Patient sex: M
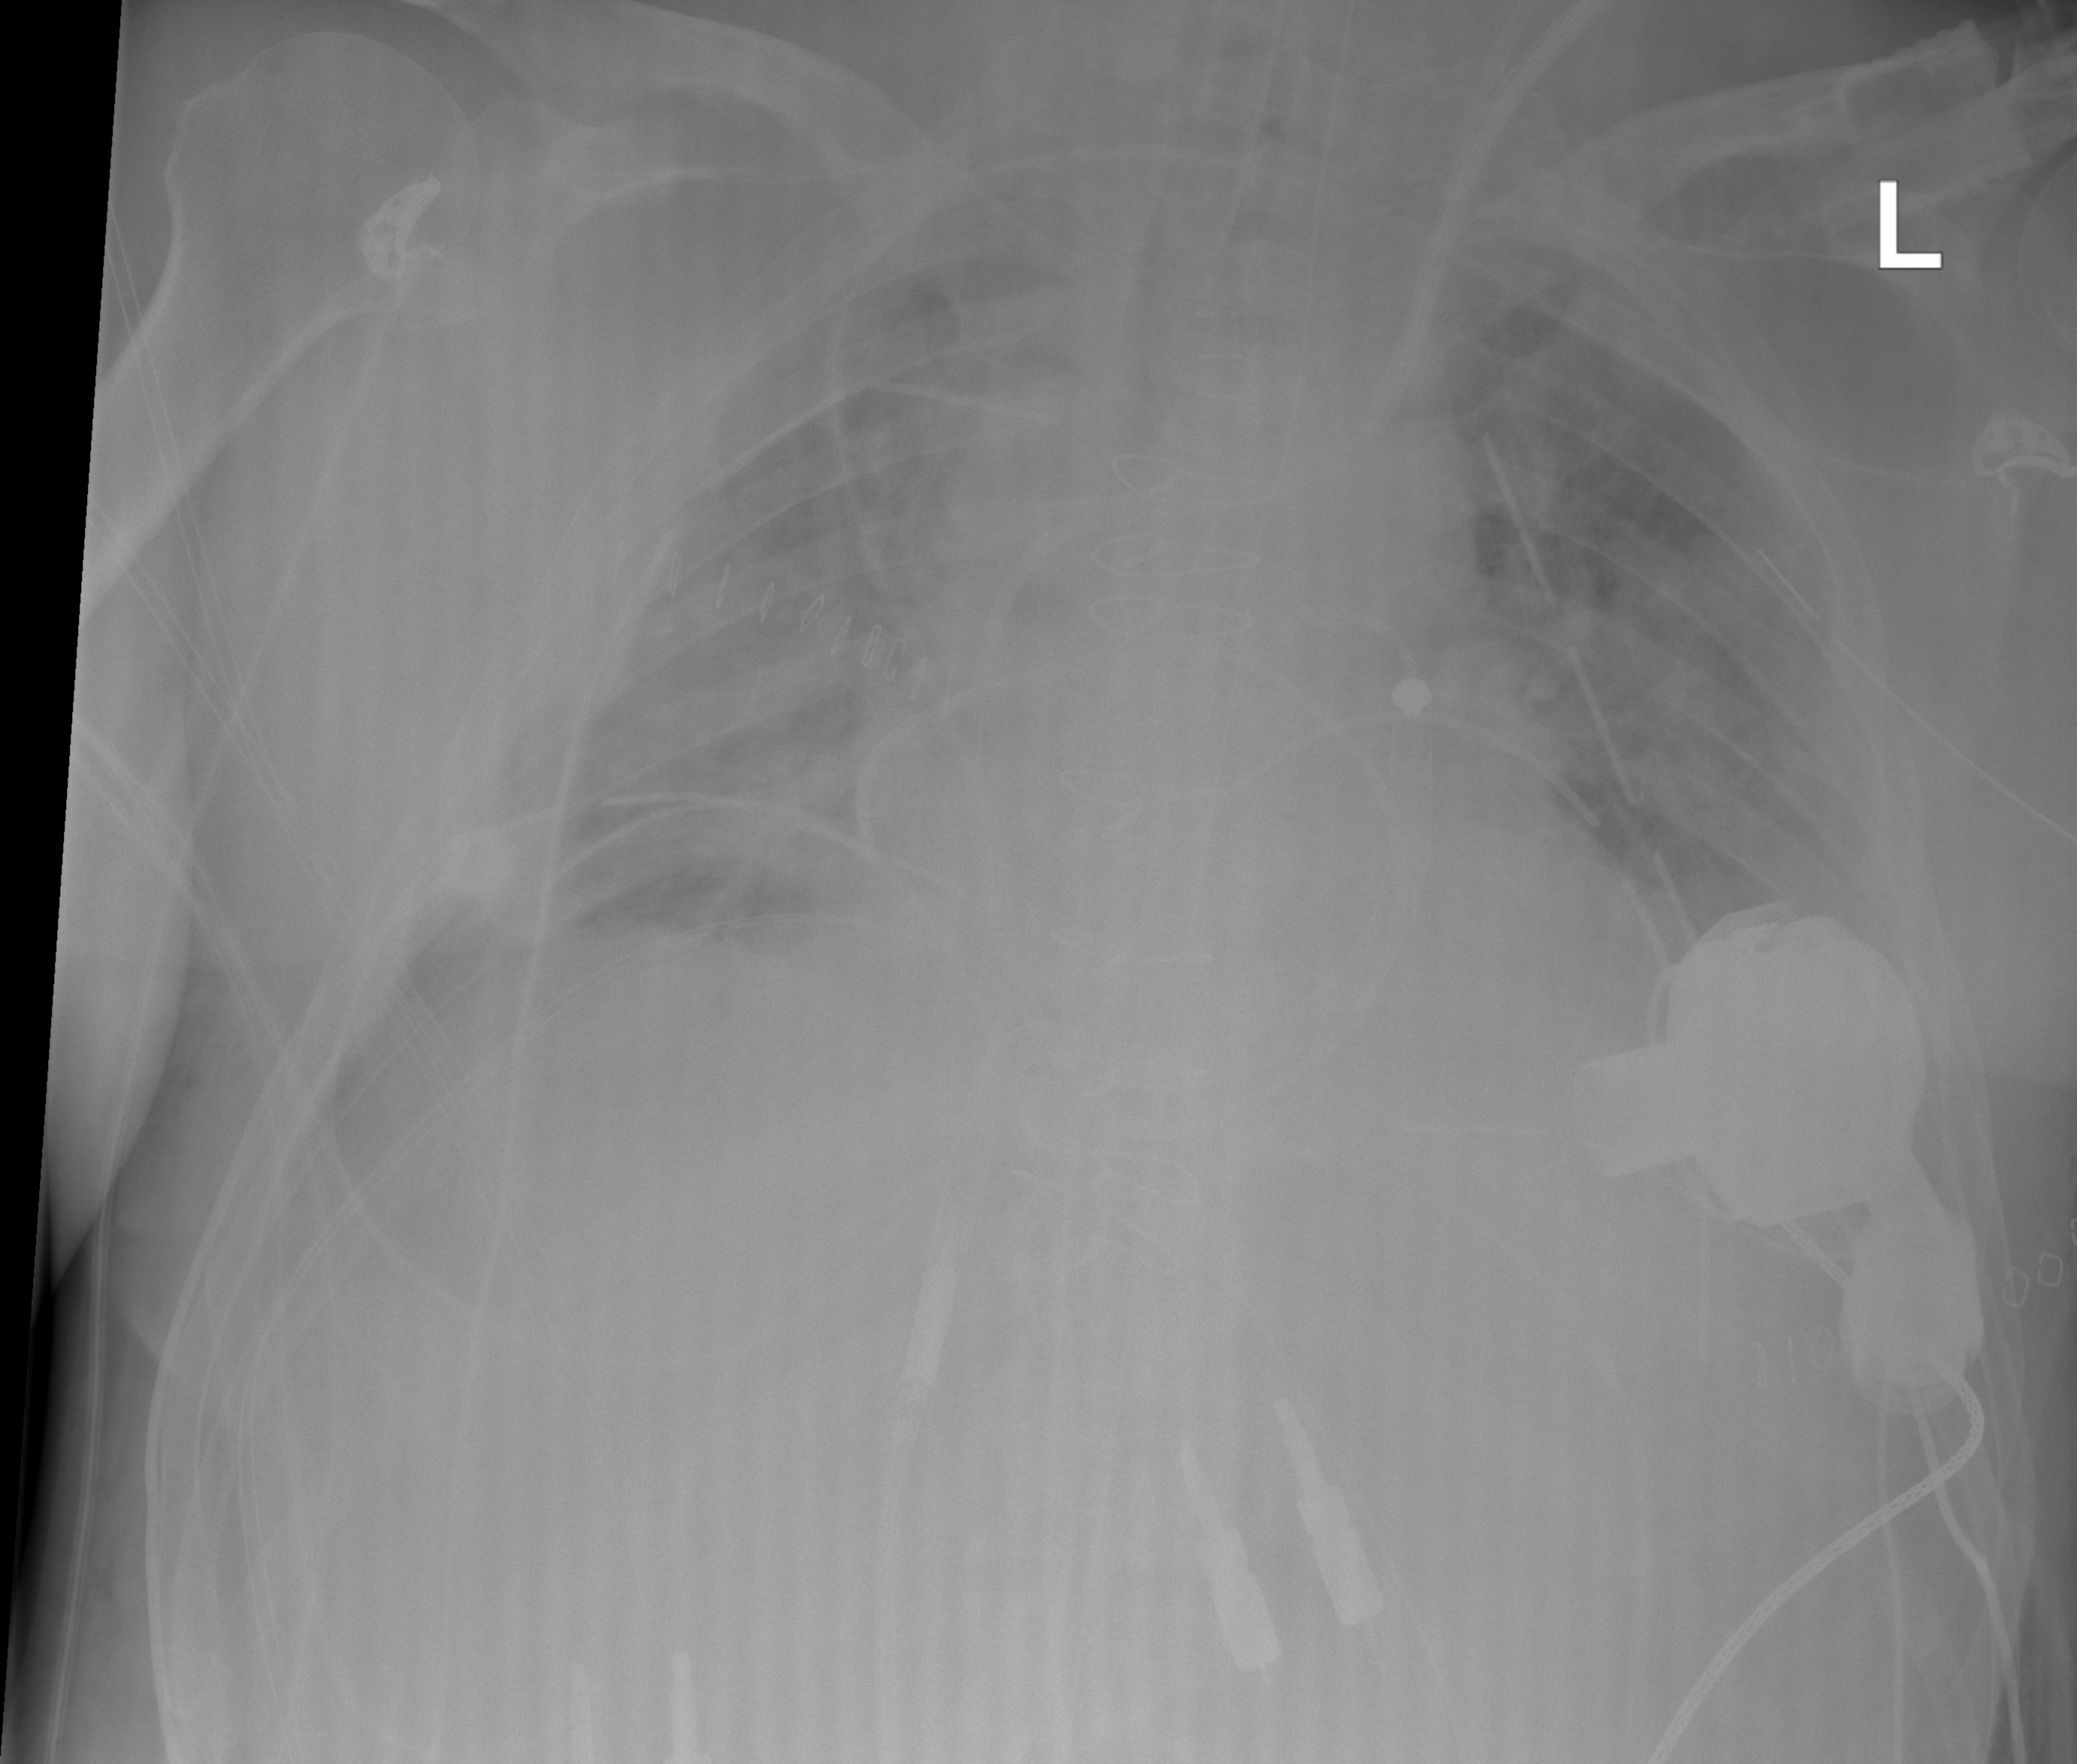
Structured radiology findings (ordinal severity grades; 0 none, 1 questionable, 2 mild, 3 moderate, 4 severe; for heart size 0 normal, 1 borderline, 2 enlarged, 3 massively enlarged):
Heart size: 2
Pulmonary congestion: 2
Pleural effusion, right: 2
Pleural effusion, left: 2
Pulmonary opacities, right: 2
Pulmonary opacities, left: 0
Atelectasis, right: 3
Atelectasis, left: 3